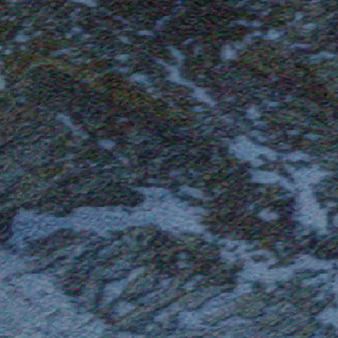
Label: other